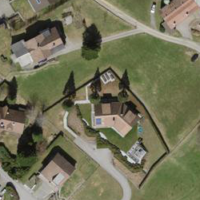
EUNIS habitat code: 55
Species observed at this site:
Lysichiton americanus